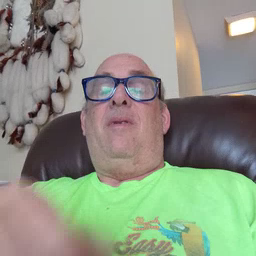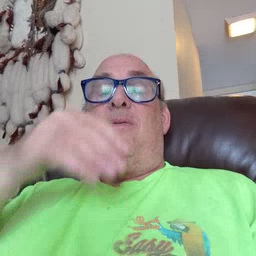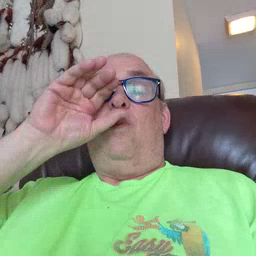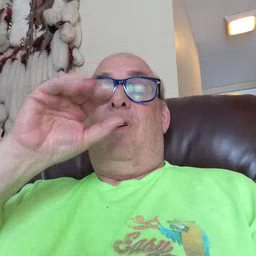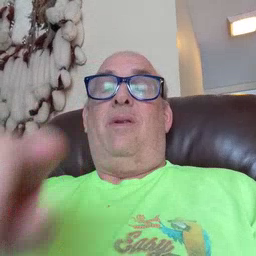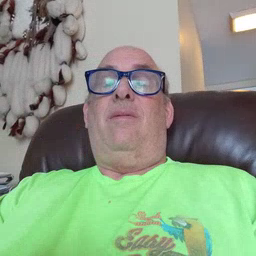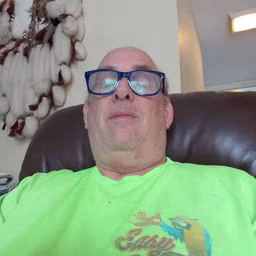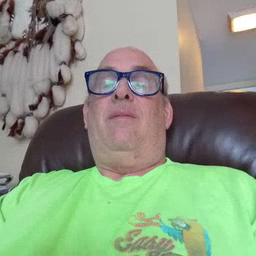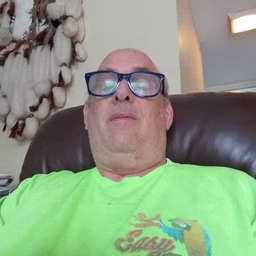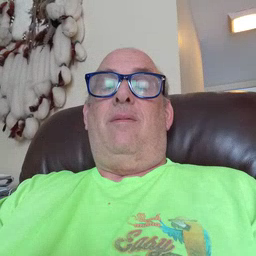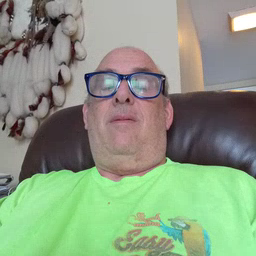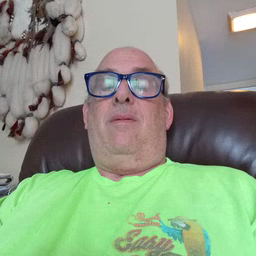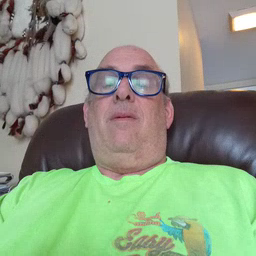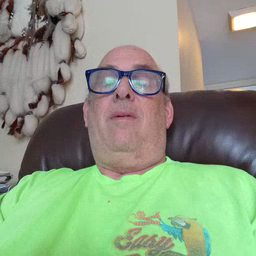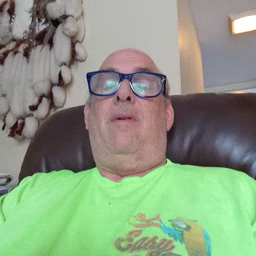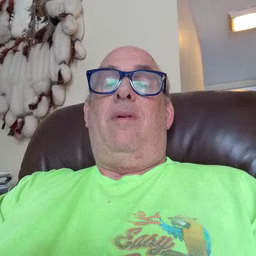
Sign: drink